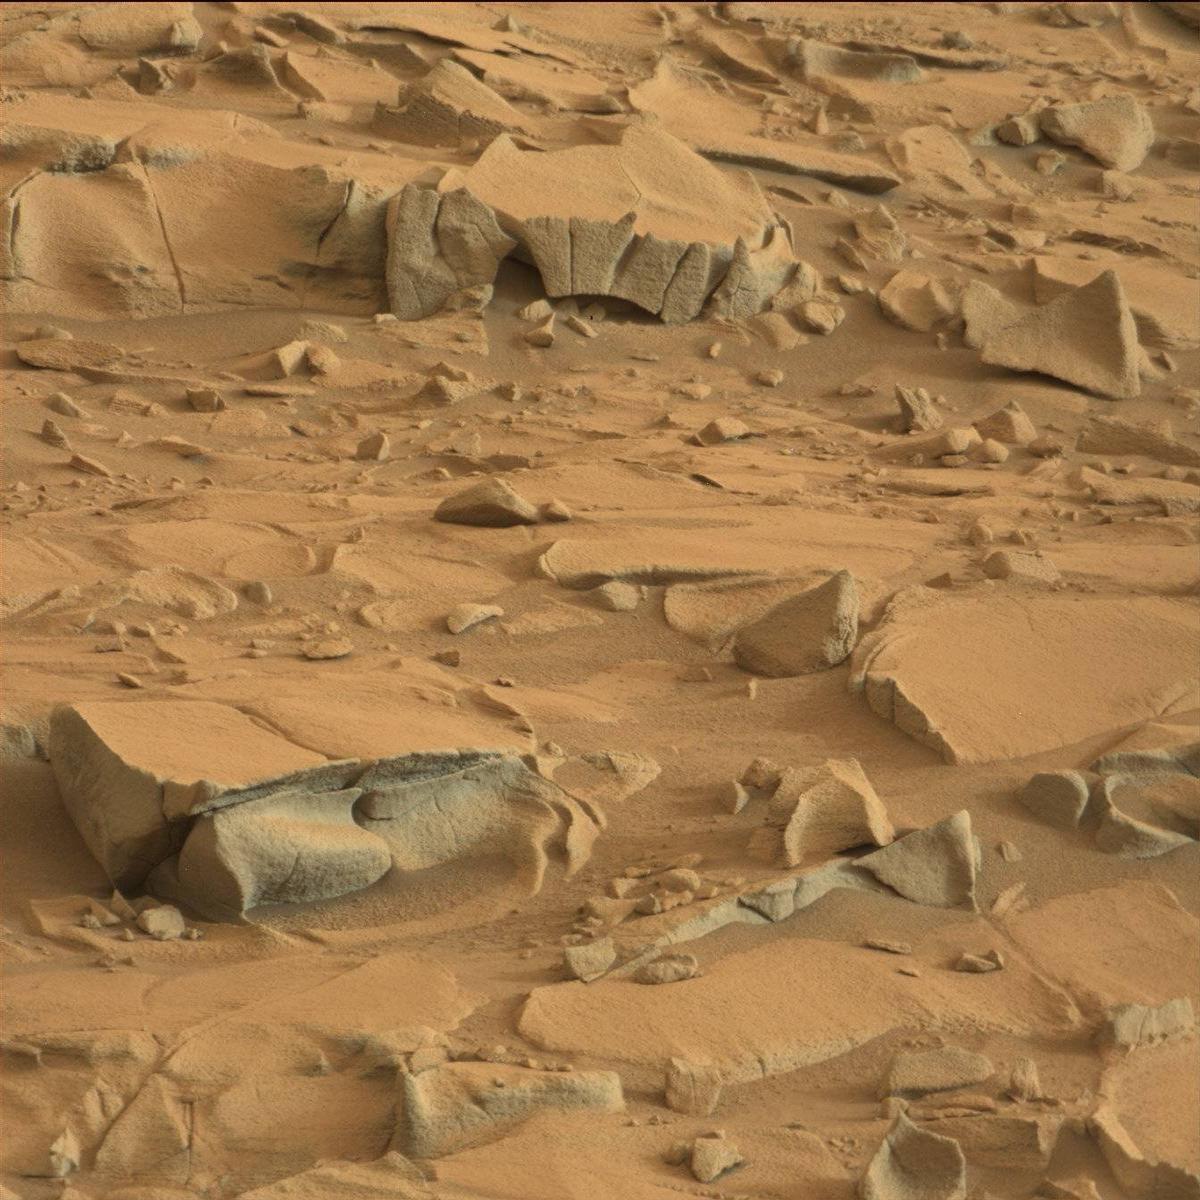
Terrain classes present: Bedrock, Rock, Sand / Soil